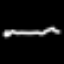
Label: squiggle